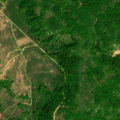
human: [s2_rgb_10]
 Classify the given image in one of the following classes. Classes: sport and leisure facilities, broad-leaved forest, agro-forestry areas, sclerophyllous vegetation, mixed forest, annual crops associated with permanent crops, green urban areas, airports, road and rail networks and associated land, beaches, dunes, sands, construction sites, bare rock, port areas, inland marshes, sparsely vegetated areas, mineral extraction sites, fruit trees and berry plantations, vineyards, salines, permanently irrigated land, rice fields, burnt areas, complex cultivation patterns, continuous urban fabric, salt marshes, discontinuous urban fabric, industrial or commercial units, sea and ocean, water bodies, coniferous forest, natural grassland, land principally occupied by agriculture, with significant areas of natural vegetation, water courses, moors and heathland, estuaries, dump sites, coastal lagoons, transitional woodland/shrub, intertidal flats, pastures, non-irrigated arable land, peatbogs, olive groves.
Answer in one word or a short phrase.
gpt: broad-leaved forest, natural grassland, transitional woodland/shrub